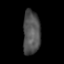
Tissue: lung
Cell type: T cells
Senescence score: 0.2093
Nuclear area (px): 746
Mean DAPI intensity: 81.605